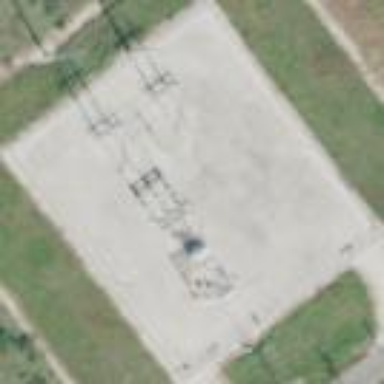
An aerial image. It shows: Outdoor distribution substation protected by fence.